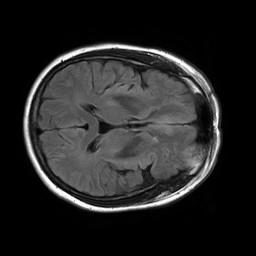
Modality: FLAIR
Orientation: axial
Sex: female
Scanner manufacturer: philips
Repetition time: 11 s
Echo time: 0.125 s